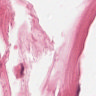
Metastatic tissue present: no